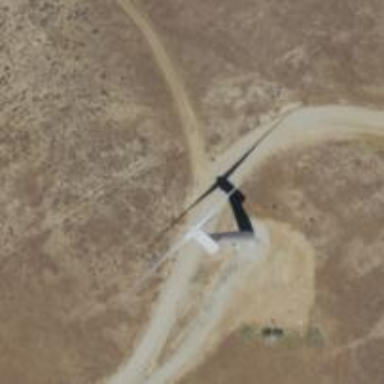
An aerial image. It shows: Wind generator with horizontal axis. The generator is wind turbine.